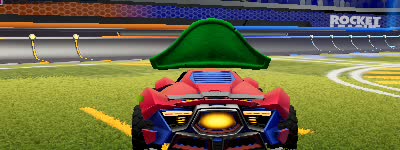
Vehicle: werewolf